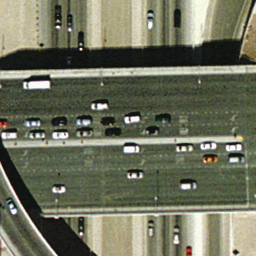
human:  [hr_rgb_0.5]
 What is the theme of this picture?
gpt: overpass